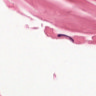
Metastatic tissue present: no